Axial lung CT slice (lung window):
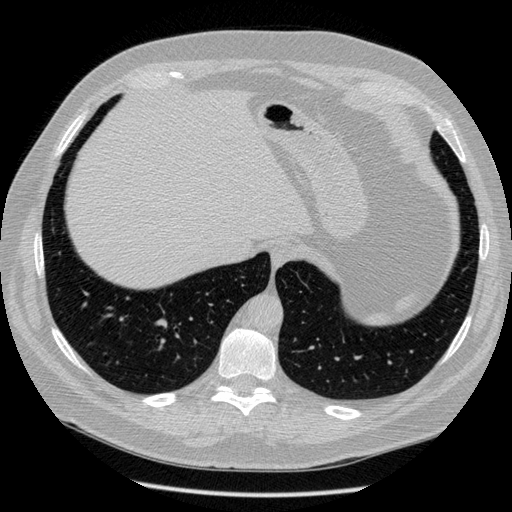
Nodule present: no